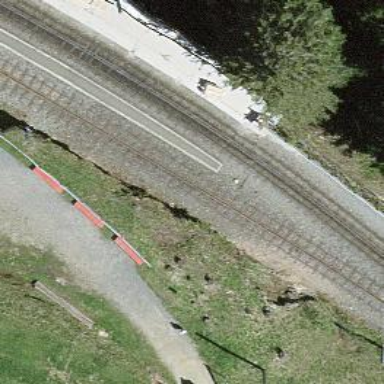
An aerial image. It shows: Railway yard with one track. The railway is electrified with contact line.